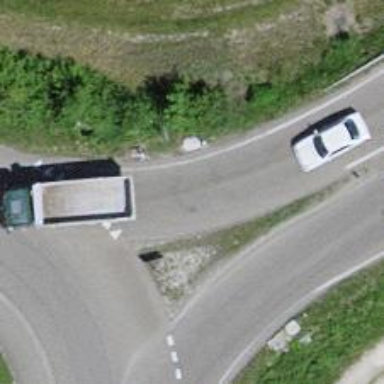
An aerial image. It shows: Secondary road with asphalt surface.